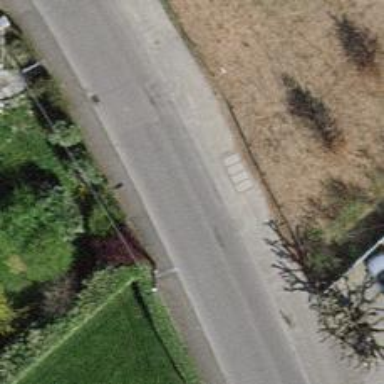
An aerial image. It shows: Residential road with sidewalks on both sides.